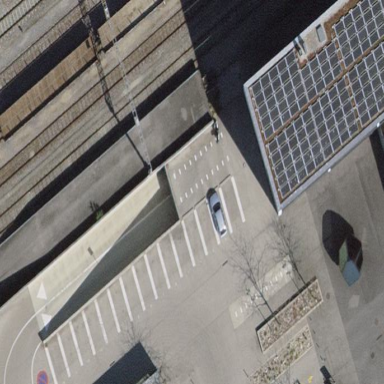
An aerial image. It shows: Parking available on the street side.